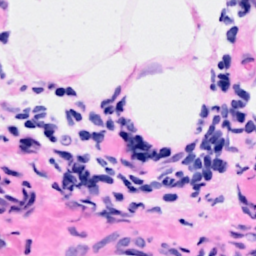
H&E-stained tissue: Breast